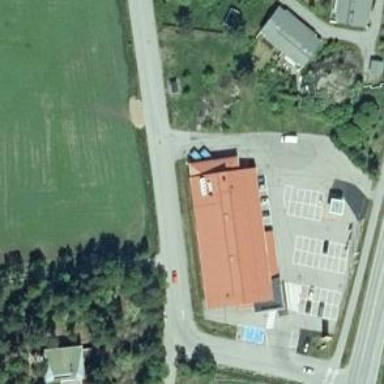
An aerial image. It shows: Supermarket.